Question: I have a Web api controller and i used HttpClient PostAsJsonAsync() method; my object(Employee) is inherited from base class(Person) but after the object is posted to the Api, The Object type is changed(unserialized correctly);
Here is my classes:-
please see the attachments
'''
public class Person
{
public Guid Id { get; set; }
public String Name { get; set; }
}
public class Employee : Person
{
public int Age { get; set; }
}
public class CreateEmployeeRequest
{
public Person Person { get; set; }
}
'''

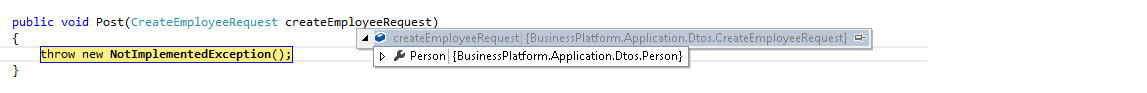
Answer: > Before Sending, the Object type is Employee After Sending, the Object type is Person.
Well then, serialization is working perfectly. Your 'CreateEmployeeRequest' object contains a 'Person' object, not an employee. That's why you see it on the other end.
If you want to be able to deserialize a derived, you'll have to pass the '$type' flag inside your JSON to specify to which derived type it should deserialize to, using the 'TypeNameHandling' property of 'JsonSerializerSettings':
'''
string jsonTypeNameAll = JsonConvert.SerializeObject(employeeRequest, Formatting.Indented, new JsonSerializerSettings
{
TypeNameHandling = TypeNameHandling.All
});
'''